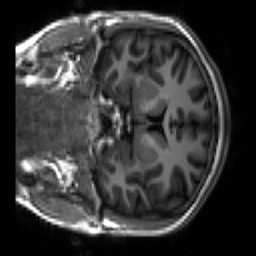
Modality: T1w
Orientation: coronal
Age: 18
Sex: male
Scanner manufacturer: siemens
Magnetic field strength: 3 T
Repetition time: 2.3 s
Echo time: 0.00266 s